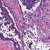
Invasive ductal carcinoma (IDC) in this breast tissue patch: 1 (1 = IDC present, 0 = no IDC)